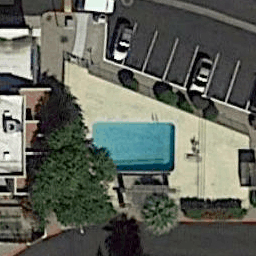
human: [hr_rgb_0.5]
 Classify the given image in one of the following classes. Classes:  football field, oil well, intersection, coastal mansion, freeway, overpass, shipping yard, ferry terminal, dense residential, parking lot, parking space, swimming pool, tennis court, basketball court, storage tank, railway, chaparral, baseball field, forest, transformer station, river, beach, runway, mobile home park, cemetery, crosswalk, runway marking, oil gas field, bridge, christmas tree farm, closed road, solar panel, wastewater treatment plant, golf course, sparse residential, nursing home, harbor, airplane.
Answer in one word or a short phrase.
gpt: swimming pool